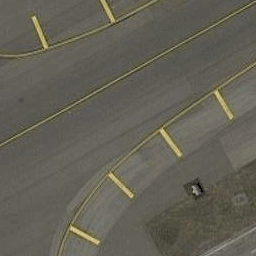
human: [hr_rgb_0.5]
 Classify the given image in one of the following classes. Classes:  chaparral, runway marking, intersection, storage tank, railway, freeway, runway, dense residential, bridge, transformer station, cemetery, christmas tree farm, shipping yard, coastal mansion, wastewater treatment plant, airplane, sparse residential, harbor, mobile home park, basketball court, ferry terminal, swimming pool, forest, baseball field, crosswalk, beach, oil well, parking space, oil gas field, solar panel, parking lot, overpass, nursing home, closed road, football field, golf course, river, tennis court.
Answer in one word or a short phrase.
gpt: runway marking